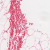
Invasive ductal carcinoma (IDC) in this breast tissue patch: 0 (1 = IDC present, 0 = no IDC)